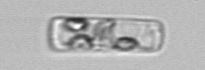
Label: Guinardia_delicatula